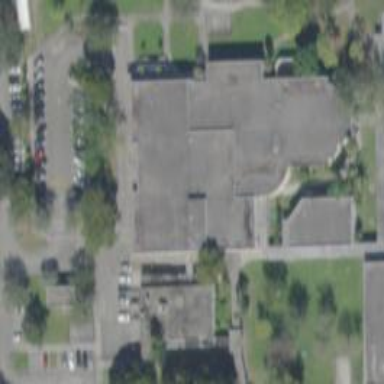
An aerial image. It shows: School building.